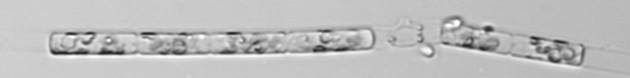
Label: Guinardia_delicatula_TAG_internal_parasite